Question: I am adding a css class using jQuery
'''
//Set the css class for tabItem's link
$("#" + menuID + " a").removeClass('navLinkNormal');
$("#" + menuID + " a").addClass('navLinkSelected');
'''
But the colr value is superceded by a a:link and a:visted styles in a different css file. Hence instead of the red color, it is showing black color for the text.
I tried various approaches but din't work. How can we force to use the red color to the link?
:
1. How to remove a <style> element with jquery?
2. Is it possible to remove inline styles with jQuery?
3. Styling a:visited links
'''
<ul id="nav">
<li id="nav_Container" class="tabItem"><a href="javascript:void(0);">Add By Container</a></li>
<li id="nav_WorkLot" class="tabItem"><a href="javascript:void(0);">Add By Worklot</a></li>
<li id="nav_VisualAid" class="tabItem"><a href="javascript:void(0);">Add By Visual Aid</a></li>
</ul>
'''

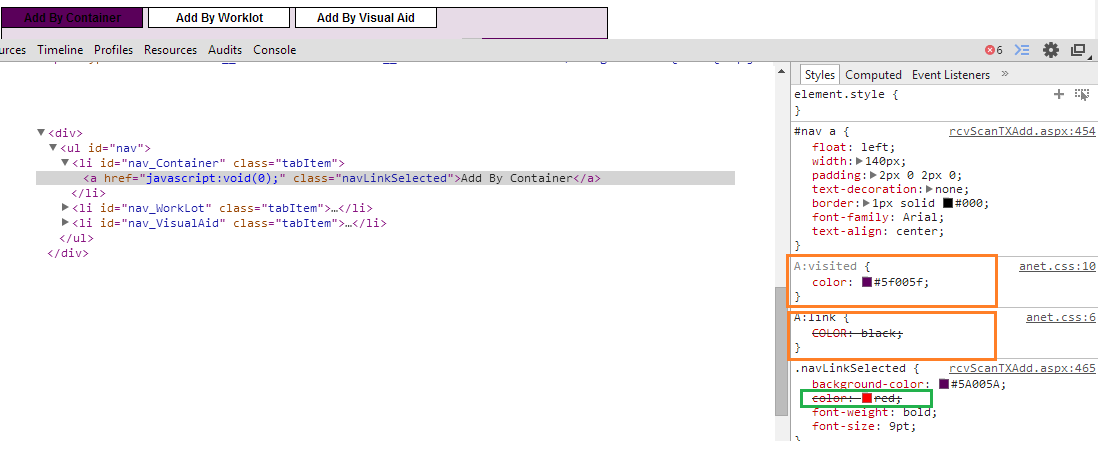
Answer: Try to use an '!important' after the value has been set. Then the color value which is setted before isn't not longer used...
'''
color: red !important;
'''
I advise you also to use in a hover effect or something similar.
You can use '!important' to avoid global setted values for some certain elements.
<URL> a link where you can learn more about '!important'.
'!important' is added in CSS1 so no old or new browser has some trouble with that. Link <URL>. And also '!important' is basic knowledge of CSS. Secretly I use it only in some cases, such as in effects.